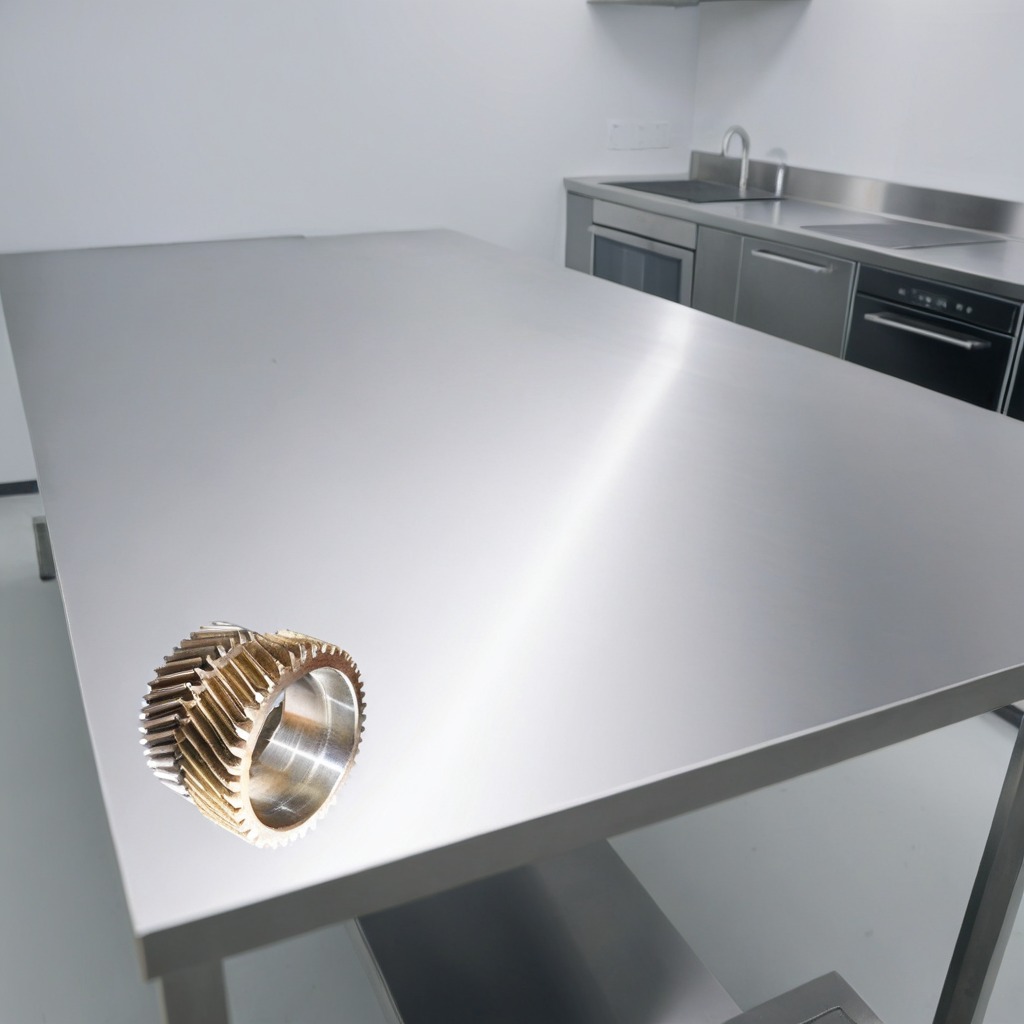
A steel gear with teeth is lying on the stainless steel table.